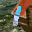
Label: 1